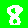
Digit: 8